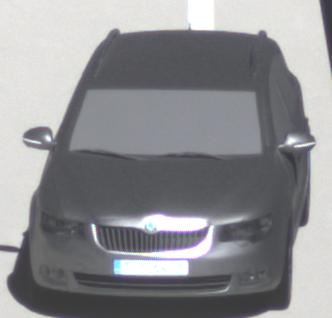
Make: Skoda
Model: Superb Combi 1.4 TSI
Detailed model: Superb (II) Combi
Model produced from: 2010/01
Model produced until: 2011/10
Doors: 5
Color: gray
Road condition: dry road
Daytime: midday
Contrast: high contrast